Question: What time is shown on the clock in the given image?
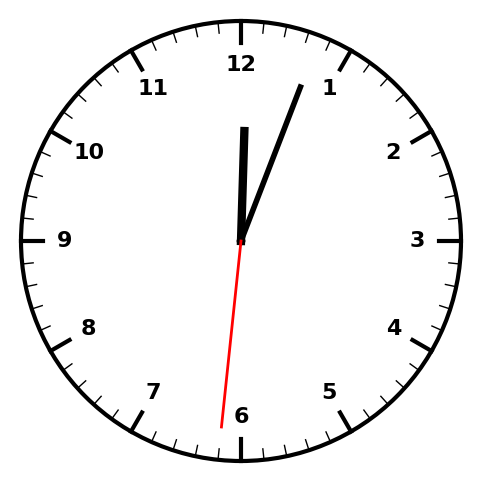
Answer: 12:03:31